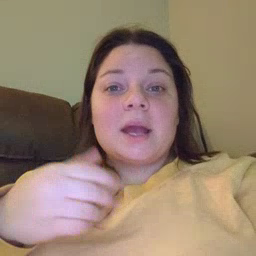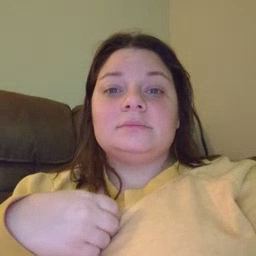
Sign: beside